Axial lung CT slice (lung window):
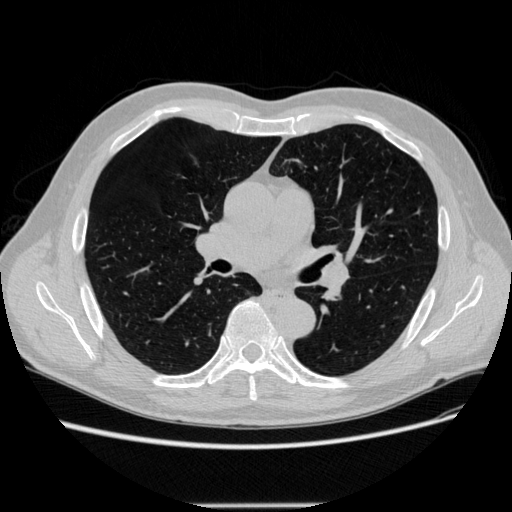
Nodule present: no